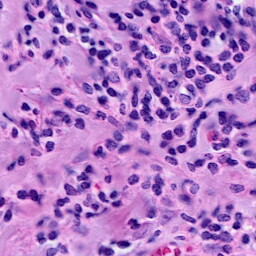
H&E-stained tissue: Breast